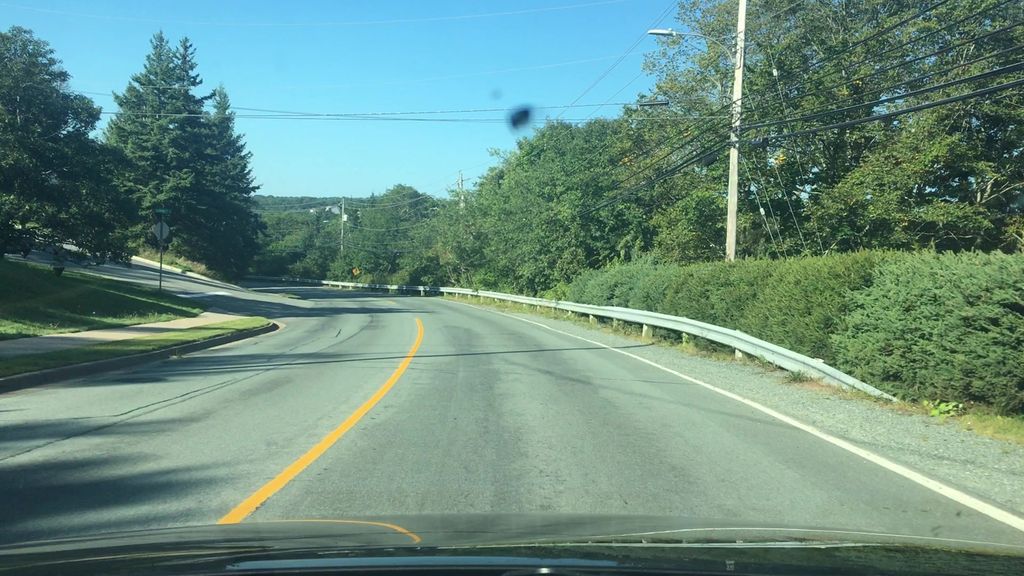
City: halifax